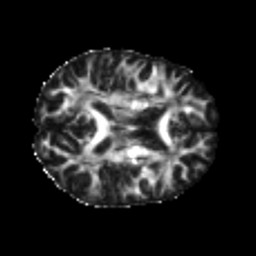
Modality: FA
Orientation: axial
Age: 22
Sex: female
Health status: healthy
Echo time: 0.074 s